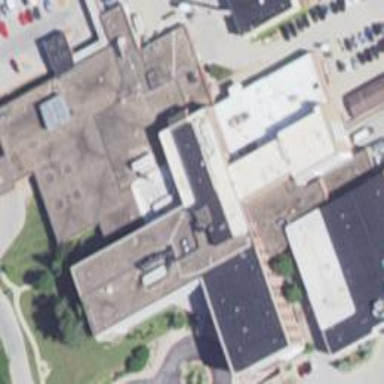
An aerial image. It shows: Hospital building.